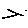
Label: line